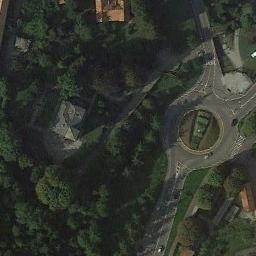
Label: roundabout